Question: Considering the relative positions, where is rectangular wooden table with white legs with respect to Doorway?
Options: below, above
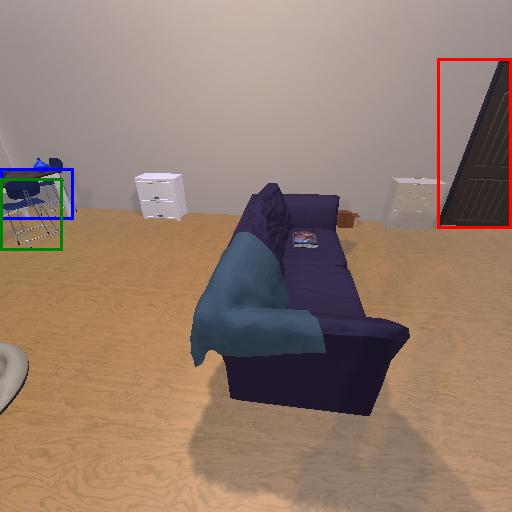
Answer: below